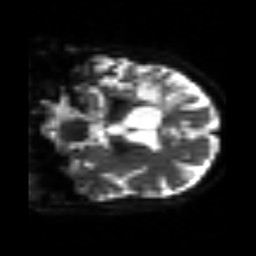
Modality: sbref
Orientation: coronal
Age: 74
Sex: female
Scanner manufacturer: siemens
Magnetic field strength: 3 T
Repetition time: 3.2 s
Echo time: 0.081 s